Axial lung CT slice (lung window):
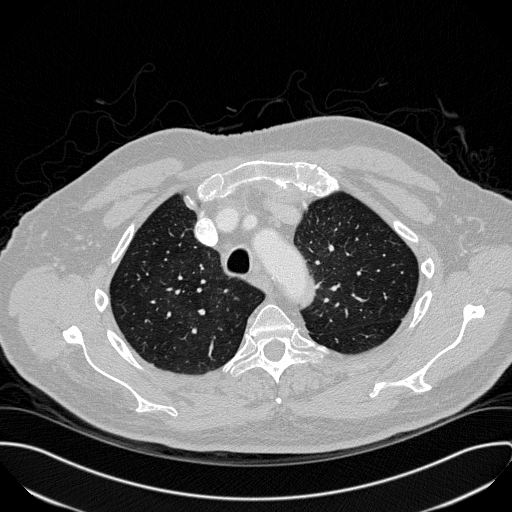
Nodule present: no